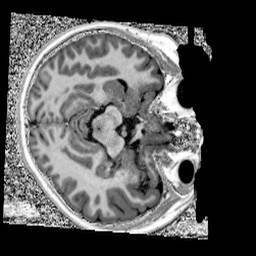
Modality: UNIT1
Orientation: axial
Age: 12
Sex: male
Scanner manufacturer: siemens
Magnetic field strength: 3 T
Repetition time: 4 s
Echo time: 0.00303 s